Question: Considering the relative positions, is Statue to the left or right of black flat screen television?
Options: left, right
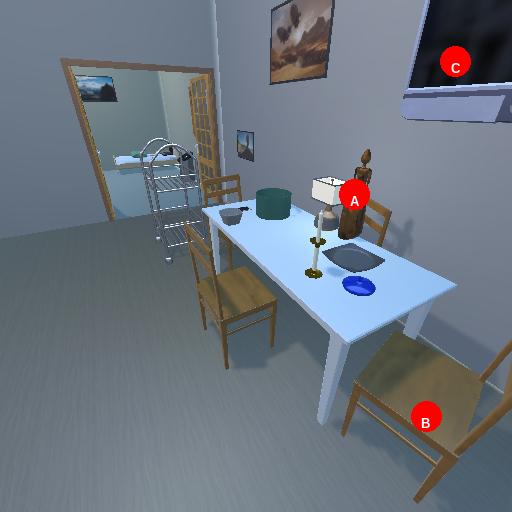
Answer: left